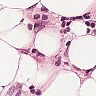
Metastatic tissue present: yes